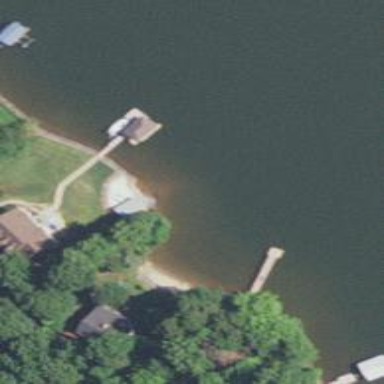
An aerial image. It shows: Slipway on leisure land.